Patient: sex F, age 67
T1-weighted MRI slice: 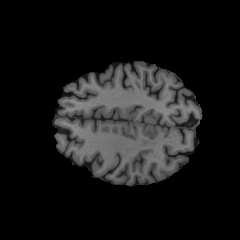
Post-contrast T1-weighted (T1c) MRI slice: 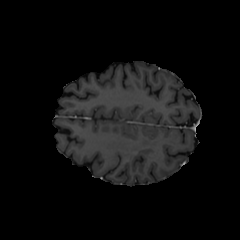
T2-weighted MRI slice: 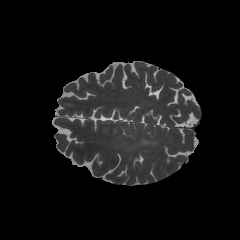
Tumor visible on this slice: yes
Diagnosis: Glioblastoma, IDH-wildtype
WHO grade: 4